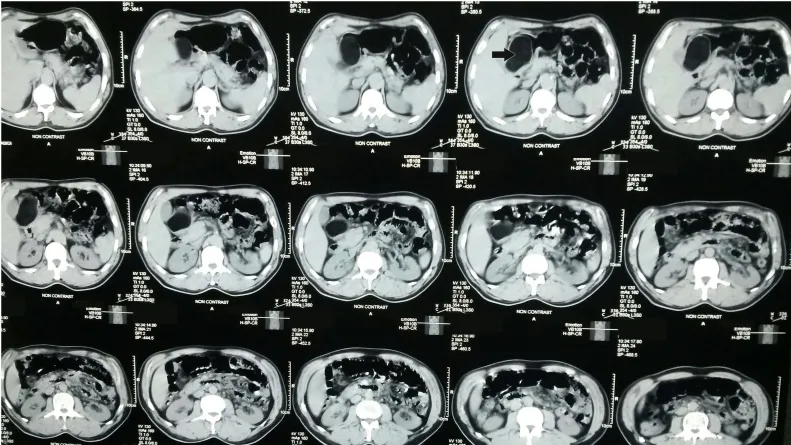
Abdominal CT shows a 4.5 x 8 cm2 submucosal encapsulated mass in the lower pyloric partition, fatty in its nature.
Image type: radiology (ct)